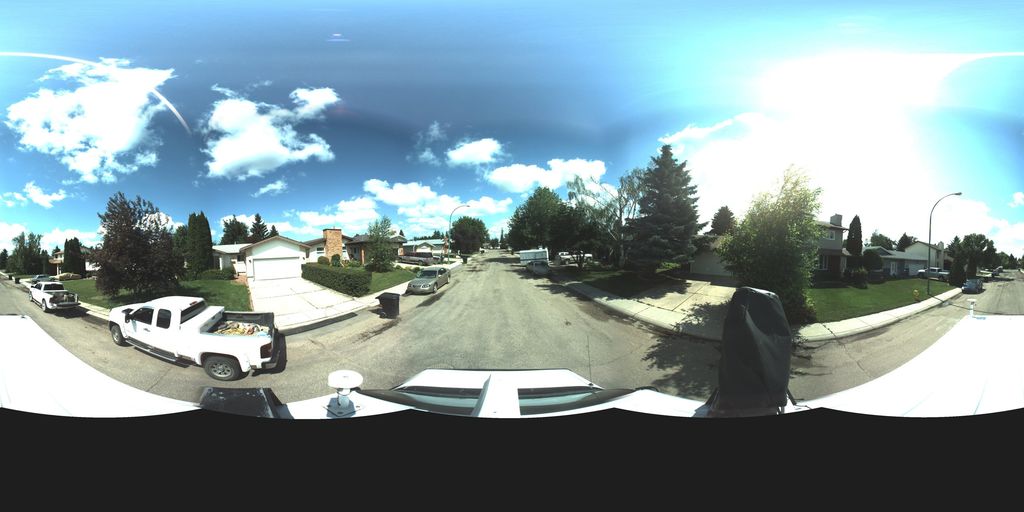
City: saskatoon